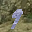
Label: 9